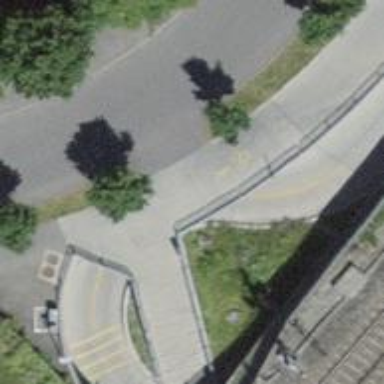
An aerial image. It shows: Concrete cycleway that goes through tunnel.